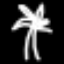
Label: palm tree